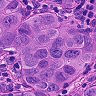
Metastatic tissue present: yes